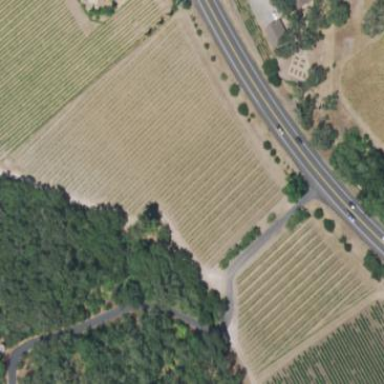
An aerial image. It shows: Vineyard growing grapes.